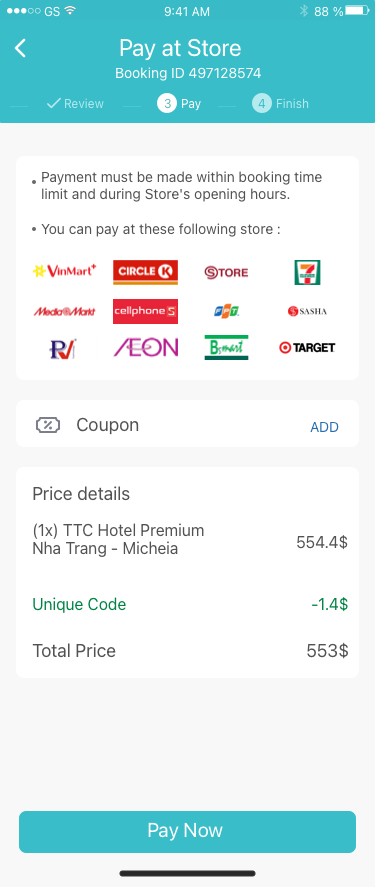
Text in this UI design:
88 %
9:41 AM
GS
Pay at Store
Finish
4
Review
Pay
3
553$
Total Price
-1.4$
Price details
Unique Code
554.4$
(1x) TTC Hotel Premium
Nha Trang - Micheia
Booking ID 497128574
Pay Now
Payment must be made within booking time
limit and during Store's opening hours.
You can pay at these following store :
Coupon
ADD